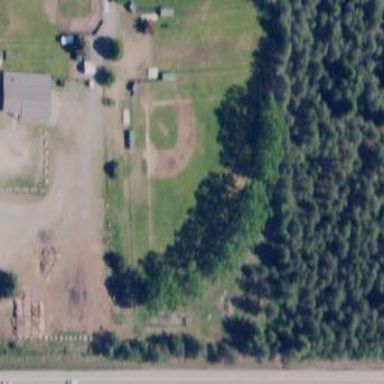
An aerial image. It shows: Baseball pitch for leisure land activities.